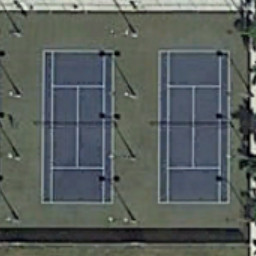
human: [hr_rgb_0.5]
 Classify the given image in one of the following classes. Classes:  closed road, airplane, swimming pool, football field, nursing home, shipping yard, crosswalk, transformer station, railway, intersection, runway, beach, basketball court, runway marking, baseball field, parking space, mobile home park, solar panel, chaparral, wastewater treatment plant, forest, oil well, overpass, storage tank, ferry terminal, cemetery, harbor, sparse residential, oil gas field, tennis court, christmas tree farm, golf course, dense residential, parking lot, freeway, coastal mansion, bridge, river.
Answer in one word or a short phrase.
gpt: tennis court